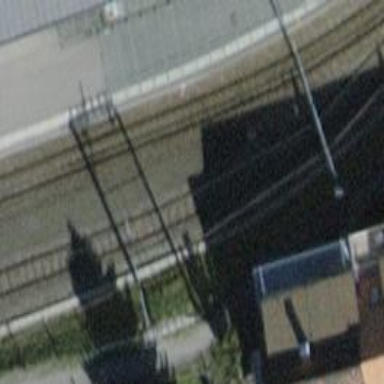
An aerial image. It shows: Abandoned railway siding with electrified contact line. The siding has one track.